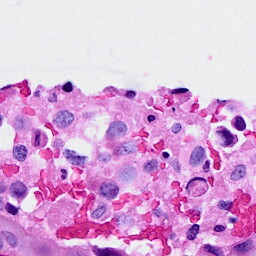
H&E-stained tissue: Breast